Question: Count the number of objects in the diagram.
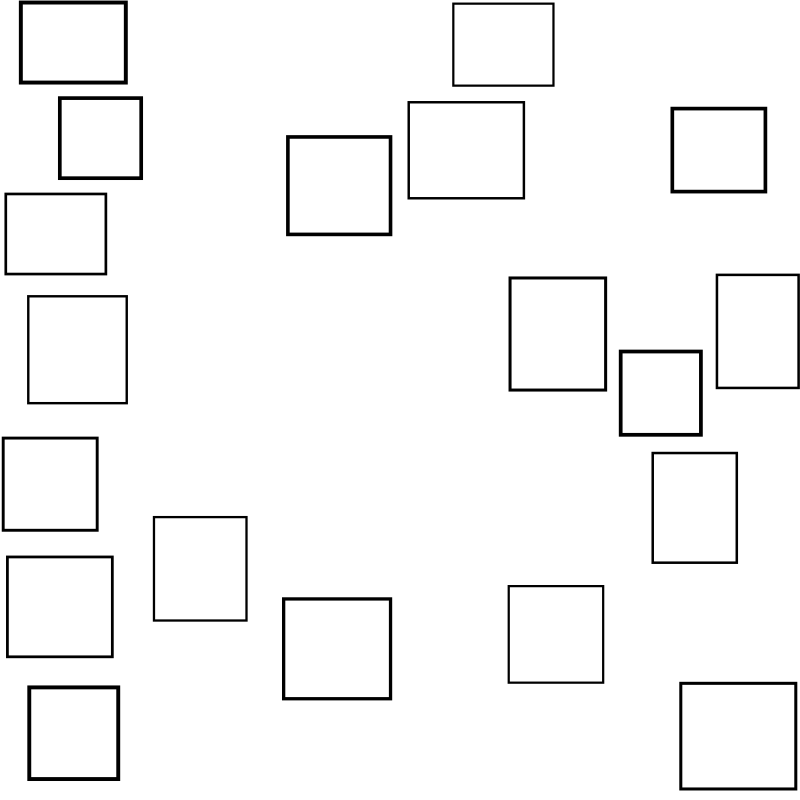
Answer: 19